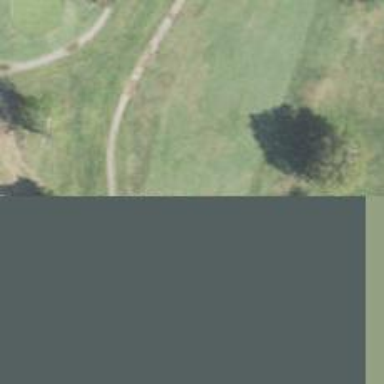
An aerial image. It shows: Golf hole.